Interaction volume radius: 5 \u00c5
Interaction volume height: 10 \u00c5
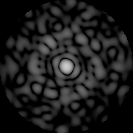
Disorder parameter: 0.8787